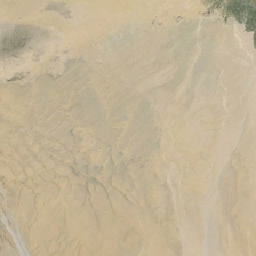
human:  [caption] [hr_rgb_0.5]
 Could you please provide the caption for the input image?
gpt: A meadow can be seen at the corner of the wrinkled desert.

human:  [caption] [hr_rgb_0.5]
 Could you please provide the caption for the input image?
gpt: You can see the pasture with this wrinkled desert wire.

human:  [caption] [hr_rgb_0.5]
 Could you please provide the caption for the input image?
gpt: The desert looks like the roots of some green rock.

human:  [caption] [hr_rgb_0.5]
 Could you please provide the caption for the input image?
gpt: The desert looks like some green rock and roots.

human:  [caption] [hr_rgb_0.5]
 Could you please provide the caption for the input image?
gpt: a lawn can be seen at the cone of this rugged desert.